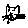
Label: cat